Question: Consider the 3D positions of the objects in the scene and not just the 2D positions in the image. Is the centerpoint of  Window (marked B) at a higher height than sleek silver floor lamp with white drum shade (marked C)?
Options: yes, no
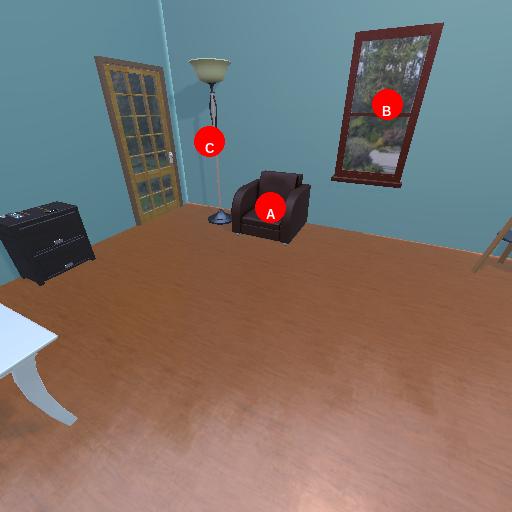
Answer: yes